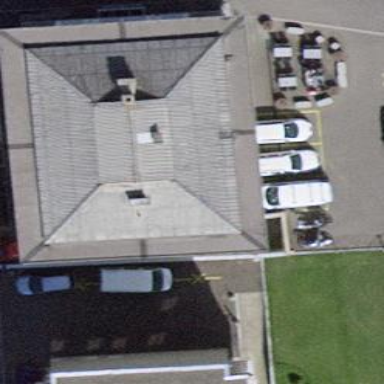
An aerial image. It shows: Cafe located within apartment building.